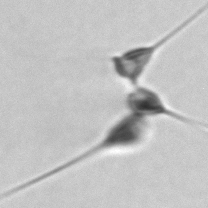
Label: Asterionellopsis_glacialis